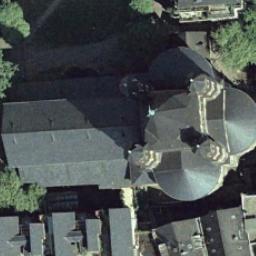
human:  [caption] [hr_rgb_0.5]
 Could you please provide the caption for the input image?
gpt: There is a church between some trees and buildings .

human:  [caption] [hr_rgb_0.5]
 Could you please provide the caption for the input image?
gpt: This is a church with an umbrella roof .

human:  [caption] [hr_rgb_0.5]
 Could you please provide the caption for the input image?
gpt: A silver-gray prismatic roof  The main house has four chapels and a turret-shaped church, Surrounded by buildings and trees .

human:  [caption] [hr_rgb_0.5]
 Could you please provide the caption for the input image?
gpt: The church with four pointed towers and the rest of the church has a gray cross-shaped roof .

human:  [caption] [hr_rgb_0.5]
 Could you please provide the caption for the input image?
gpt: A church with black roofs is beside some black buildings .